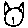
Label: cat